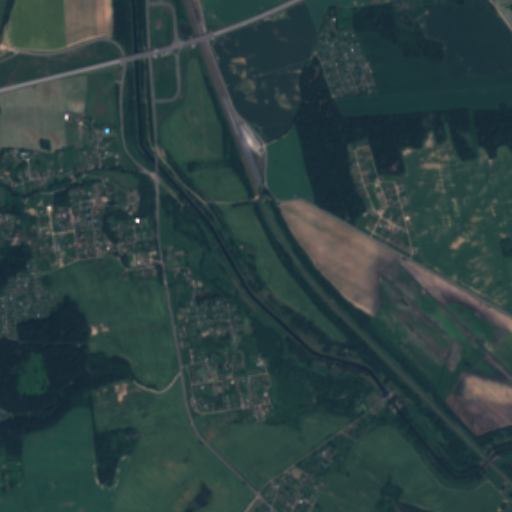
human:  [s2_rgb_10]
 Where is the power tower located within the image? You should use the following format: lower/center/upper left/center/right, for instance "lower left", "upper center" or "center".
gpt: The power tower is located in the right of the image.
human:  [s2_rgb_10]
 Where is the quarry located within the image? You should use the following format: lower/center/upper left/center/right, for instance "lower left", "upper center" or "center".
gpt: The quarry is located in the upper left of the image.
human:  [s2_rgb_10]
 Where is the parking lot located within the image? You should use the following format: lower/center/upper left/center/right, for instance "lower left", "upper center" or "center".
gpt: There is no parking lot in the image.